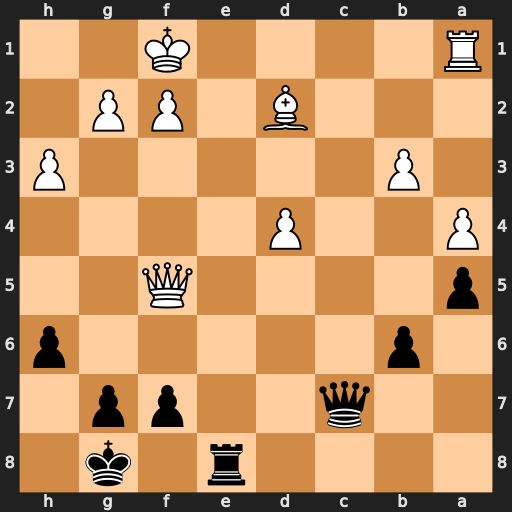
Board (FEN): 4r1k1/2q2pp1/1p5p/p4Q2/P2P4/1P5P/3B1PP1/R4K2
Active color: b
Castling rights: -
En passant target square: -
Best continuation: Qh2 Be3 Qh1+ Ke2 Qxa1